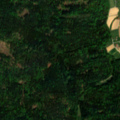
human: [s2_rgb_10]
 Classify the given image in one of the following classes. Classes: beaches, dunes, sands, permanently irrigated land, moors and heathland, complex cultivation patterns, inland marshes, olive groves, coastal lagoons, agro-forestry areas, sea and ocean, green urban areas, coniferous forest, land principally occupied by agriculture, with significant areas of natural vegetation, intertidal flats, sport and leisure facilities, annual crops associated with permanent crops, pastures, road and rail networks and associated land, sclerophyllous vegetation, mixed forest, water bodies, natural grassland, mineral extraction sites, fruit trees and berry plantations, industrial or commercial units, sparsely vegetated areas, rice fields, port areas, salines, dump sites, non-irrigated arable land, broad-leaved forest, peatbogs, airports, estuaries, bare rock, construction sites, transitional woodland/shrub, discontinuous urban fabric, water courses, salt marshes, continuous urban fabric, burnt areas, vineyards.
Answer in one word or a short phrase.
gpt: complex cultivation patterns, mixed forest